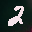
Label: 2